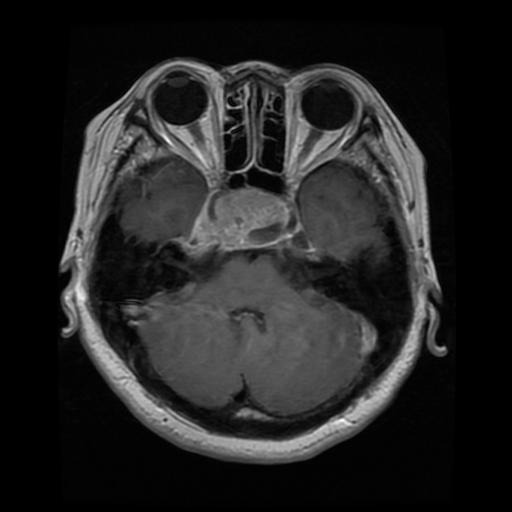
Label: pituitary